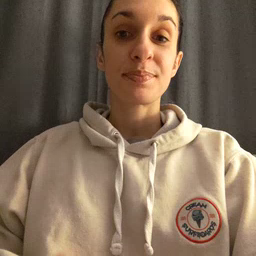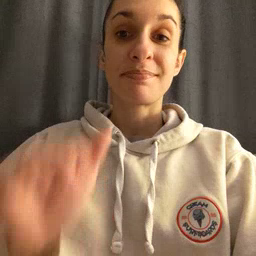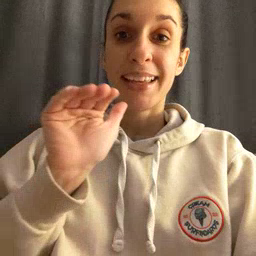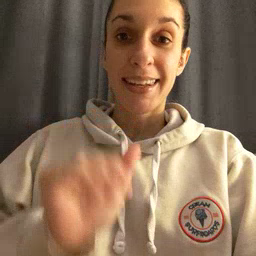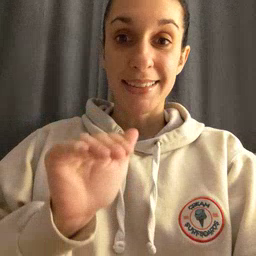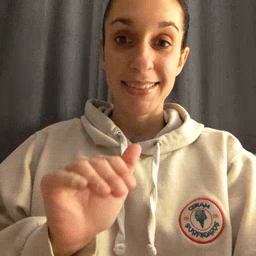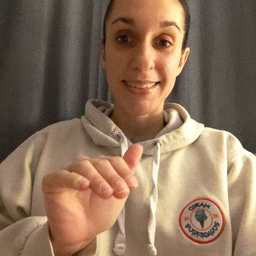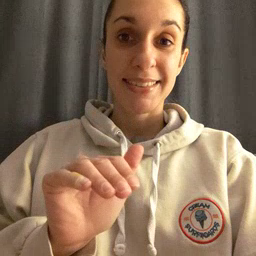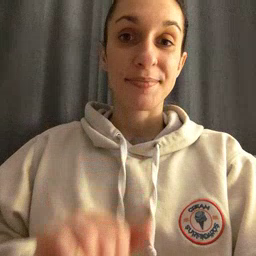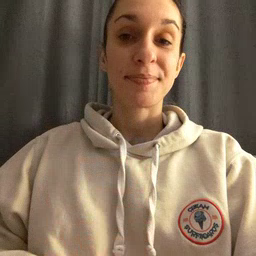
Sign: night